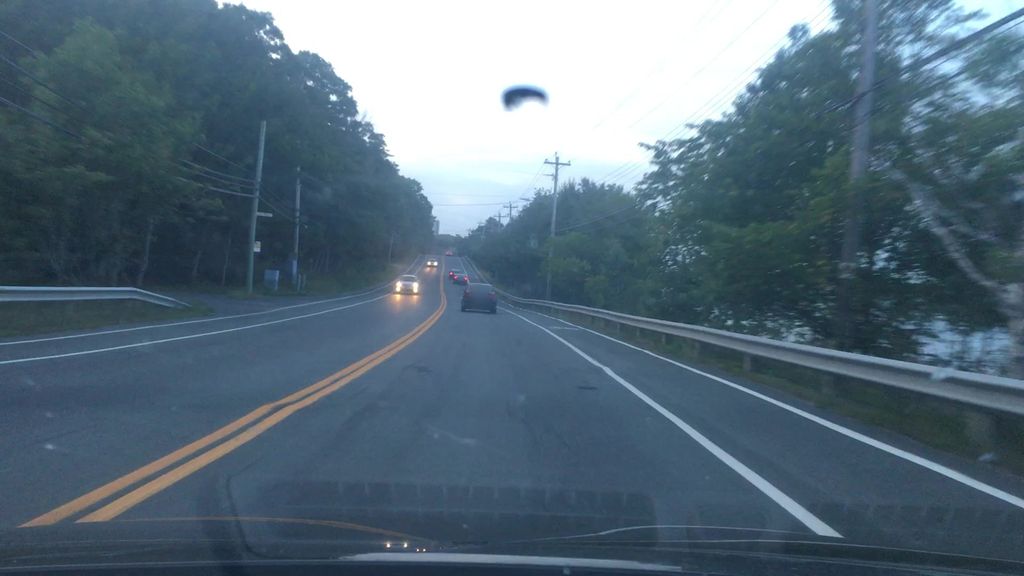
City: halifax